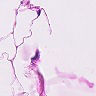
Metastatic tissue present: no